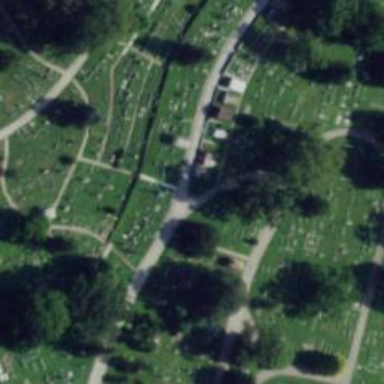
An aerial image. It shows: Historic memorial.